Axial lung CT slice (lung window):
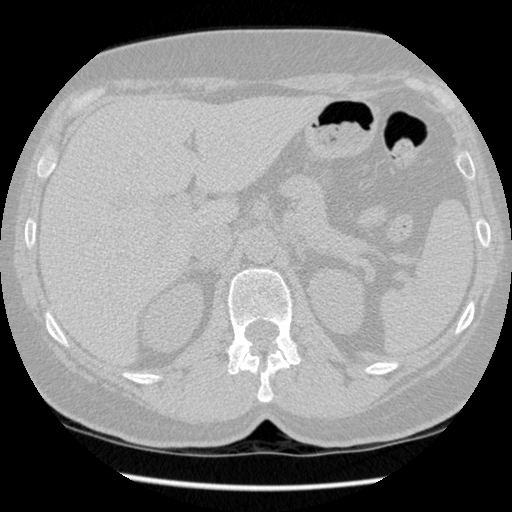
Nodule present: no